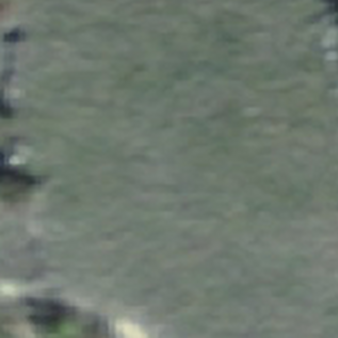
Label: other